Interaction volume radius: 5 \u00c5
Interaction volume height: 15 \u00c5
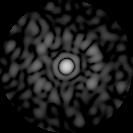
Disorder parameter: 0.8293